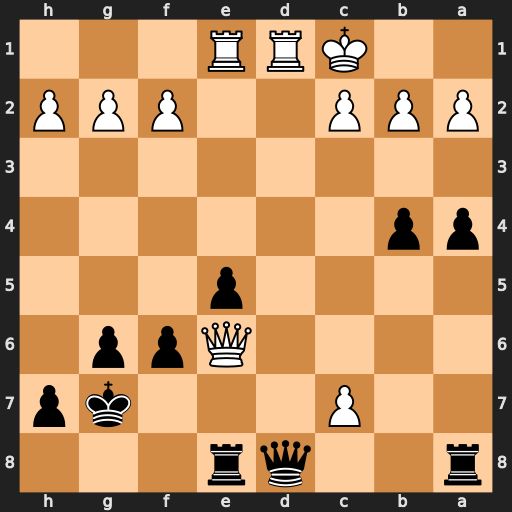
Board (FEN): r2qr3/2P3kp/4Qpp1/4p3/pp6/8/PPP2PPP/2KRR3
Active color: b
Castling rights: -
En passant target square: -
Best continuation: Qxd1+ Rxd1 Rxe6 Rd8 Re8